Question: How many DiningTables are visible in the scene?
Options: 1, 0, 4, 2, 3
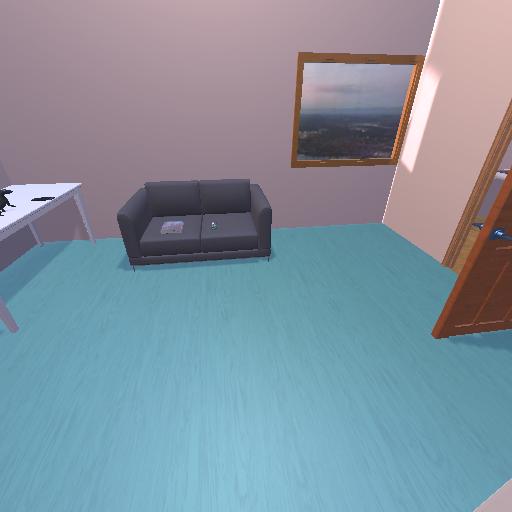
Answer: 1